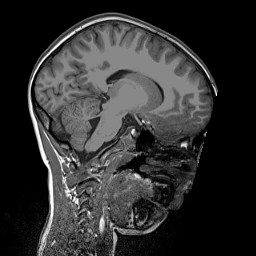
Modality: T1w
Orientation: sagittal
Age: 8
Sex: male
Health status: ill